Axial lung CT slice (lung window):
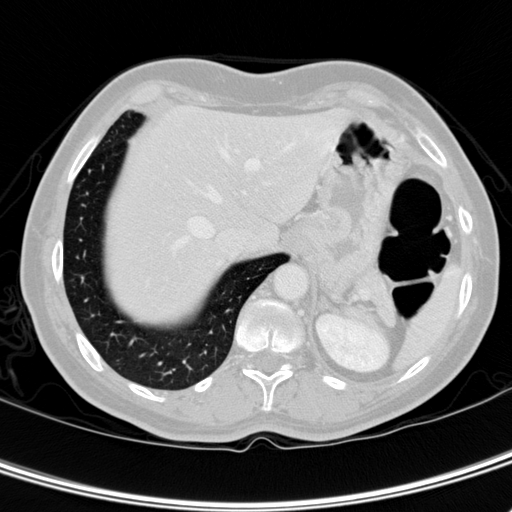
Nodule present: no